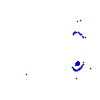
Particle: electron